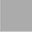
Piece: xx